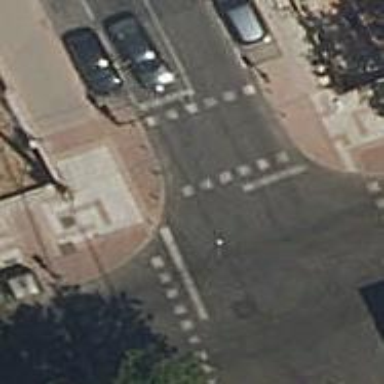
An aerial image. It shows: Road crossing with traffic signals.